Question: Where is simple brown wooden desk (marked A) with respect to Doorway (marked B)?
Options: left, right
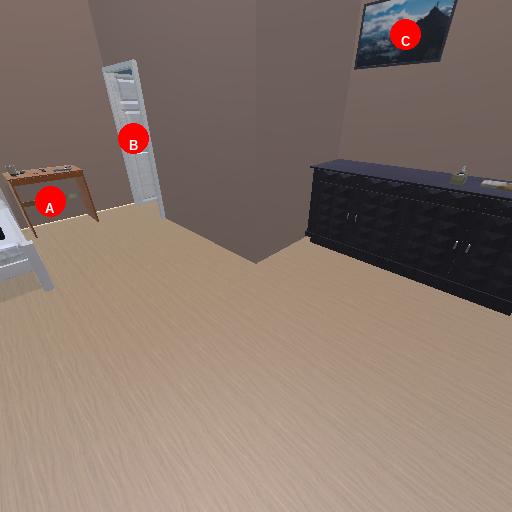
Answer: left